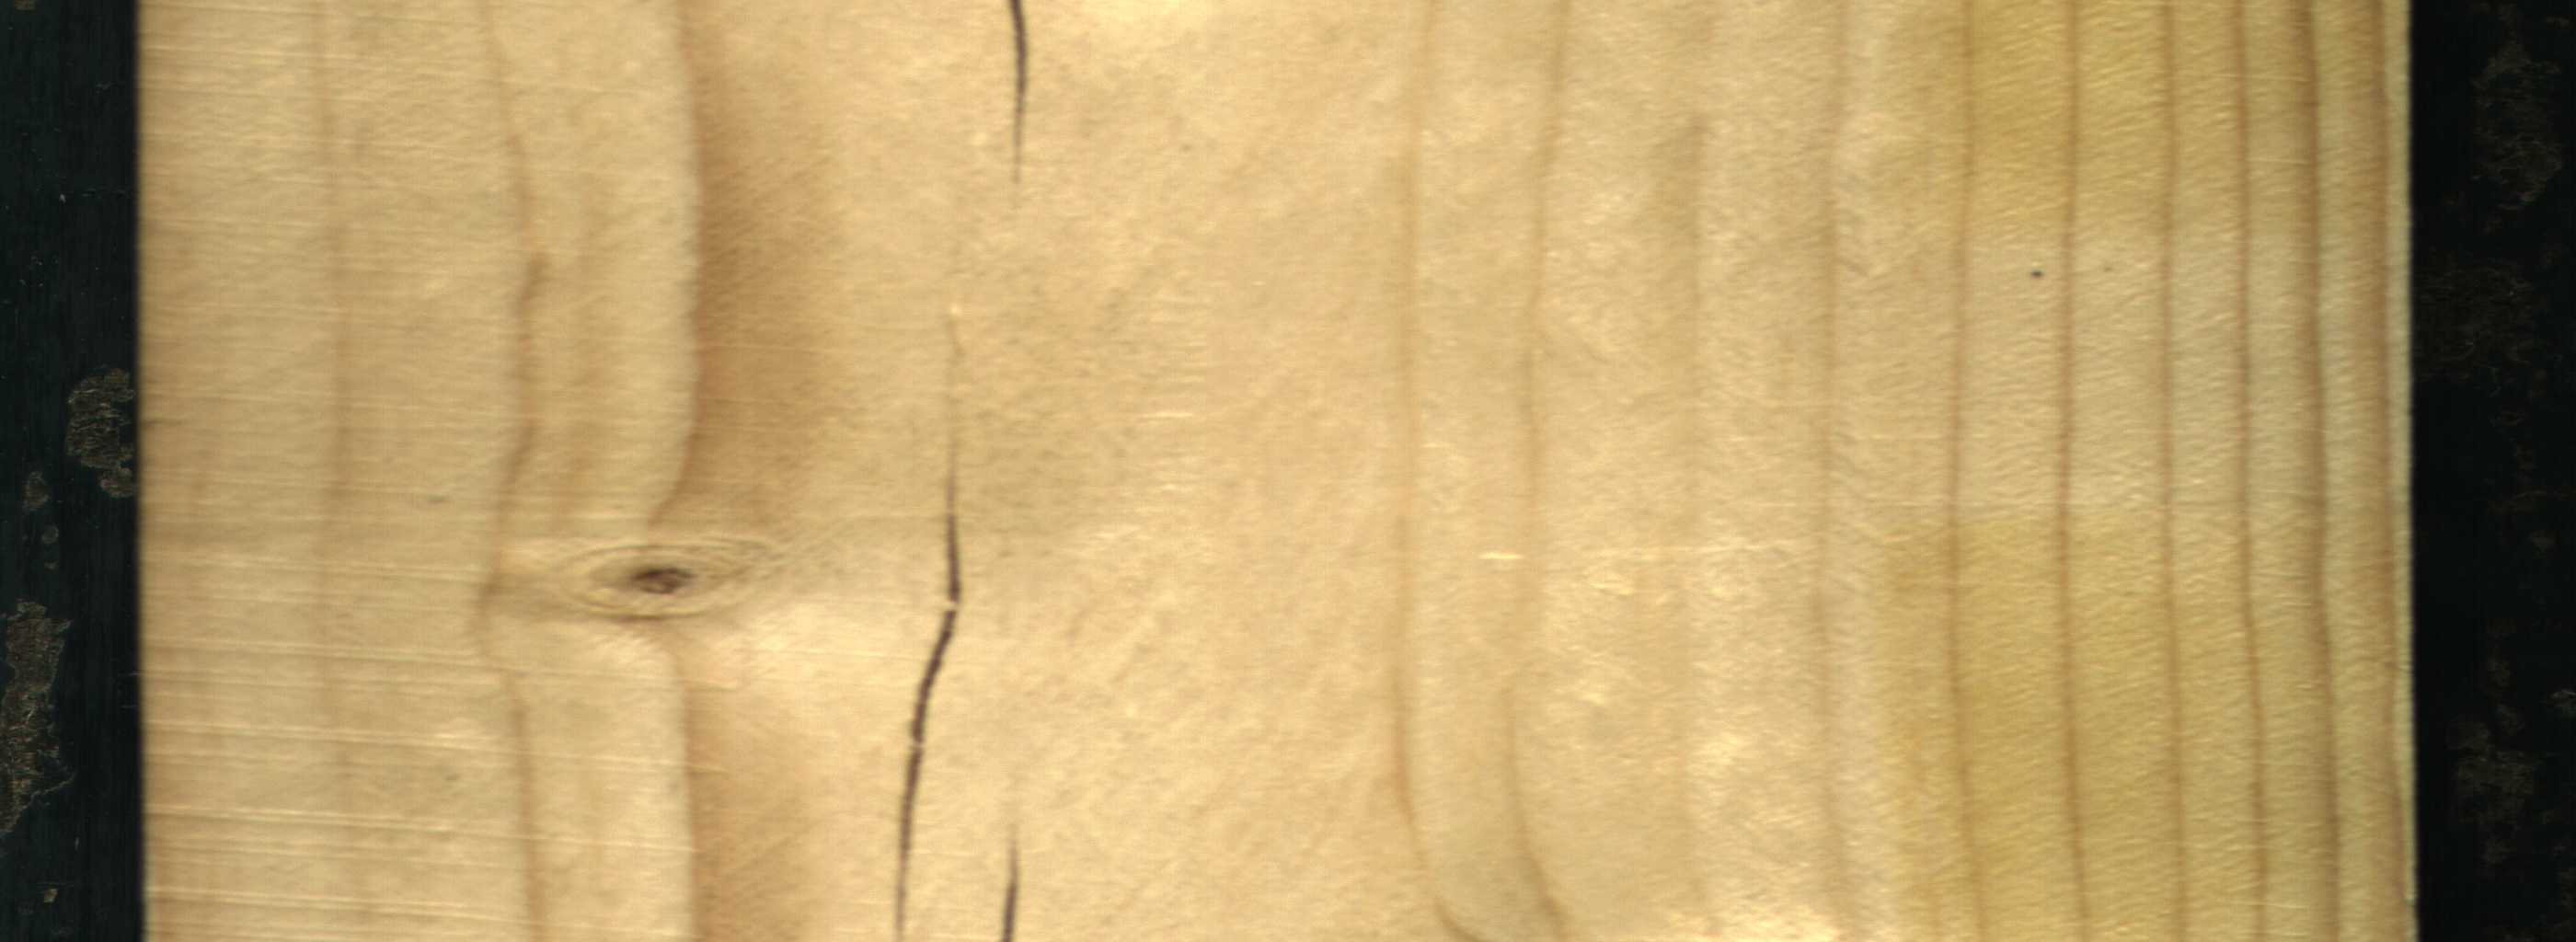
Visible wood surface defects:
Quartzity
Quartzity
Crack
Crack
Crack
Live_Knot